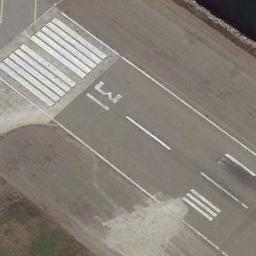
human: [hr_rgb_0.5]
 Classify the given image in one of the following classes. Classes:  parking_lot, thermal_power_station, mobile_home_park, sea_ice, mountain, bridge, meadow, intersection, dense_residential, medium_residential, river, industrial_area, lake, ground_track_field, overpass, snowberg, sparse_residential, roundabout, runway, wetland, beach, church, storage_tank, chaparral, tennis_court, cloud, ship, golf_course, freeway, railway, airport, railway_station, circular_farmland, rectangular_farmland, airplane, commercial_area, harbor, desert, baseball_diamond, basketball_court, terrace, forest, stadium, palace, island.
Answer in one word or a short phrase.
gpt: runway